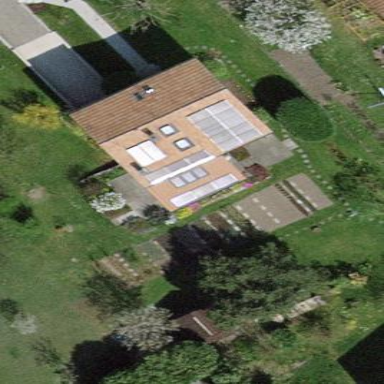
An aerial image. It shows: Garden enclosed by fence.